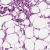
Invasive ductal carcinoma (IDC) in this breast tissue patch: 0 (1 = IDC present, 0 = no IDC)